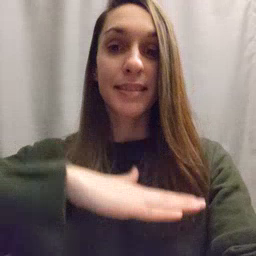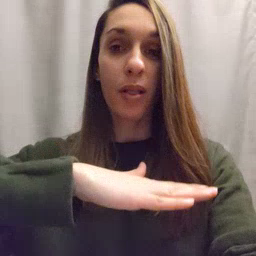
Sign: table